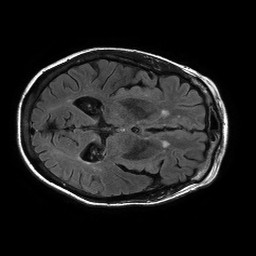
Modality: FLAIR
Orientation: axial
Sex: female
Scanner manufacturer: philips
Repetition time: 11 s
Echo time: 0.125 s